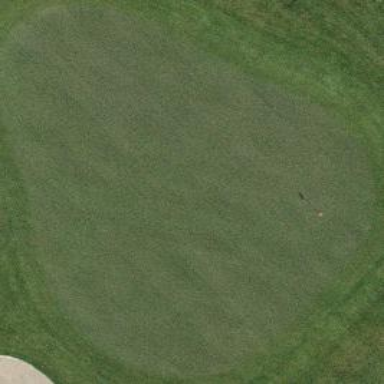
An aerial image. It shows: Green golf area with grass land use.